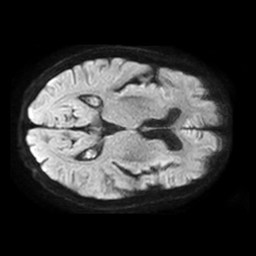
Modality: TRACE
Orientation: axial
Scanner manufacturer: philips
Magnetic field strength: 1.5 T
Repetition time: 3.403 s
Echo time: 0.06922 s